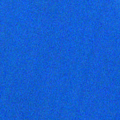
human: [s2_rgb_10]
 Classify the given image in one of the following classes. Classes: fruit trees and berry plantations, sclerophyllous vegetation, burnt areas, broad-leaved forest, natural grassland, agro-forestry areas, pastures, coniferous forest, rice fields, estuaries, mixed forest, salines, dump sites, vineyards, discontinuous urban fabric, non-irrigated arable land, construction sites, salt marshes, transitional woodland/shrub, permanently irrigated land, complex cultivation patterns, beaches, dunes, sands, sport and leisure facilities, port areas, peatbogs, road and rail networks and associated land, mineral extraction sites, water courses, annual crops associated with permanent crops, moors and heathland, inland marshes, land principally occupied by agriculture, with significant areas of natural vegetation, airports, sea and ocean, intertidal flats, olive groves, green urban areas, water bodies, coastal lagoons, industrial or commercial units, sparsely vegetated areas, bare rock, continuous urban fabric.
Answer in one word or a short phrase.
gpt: sea and ocean